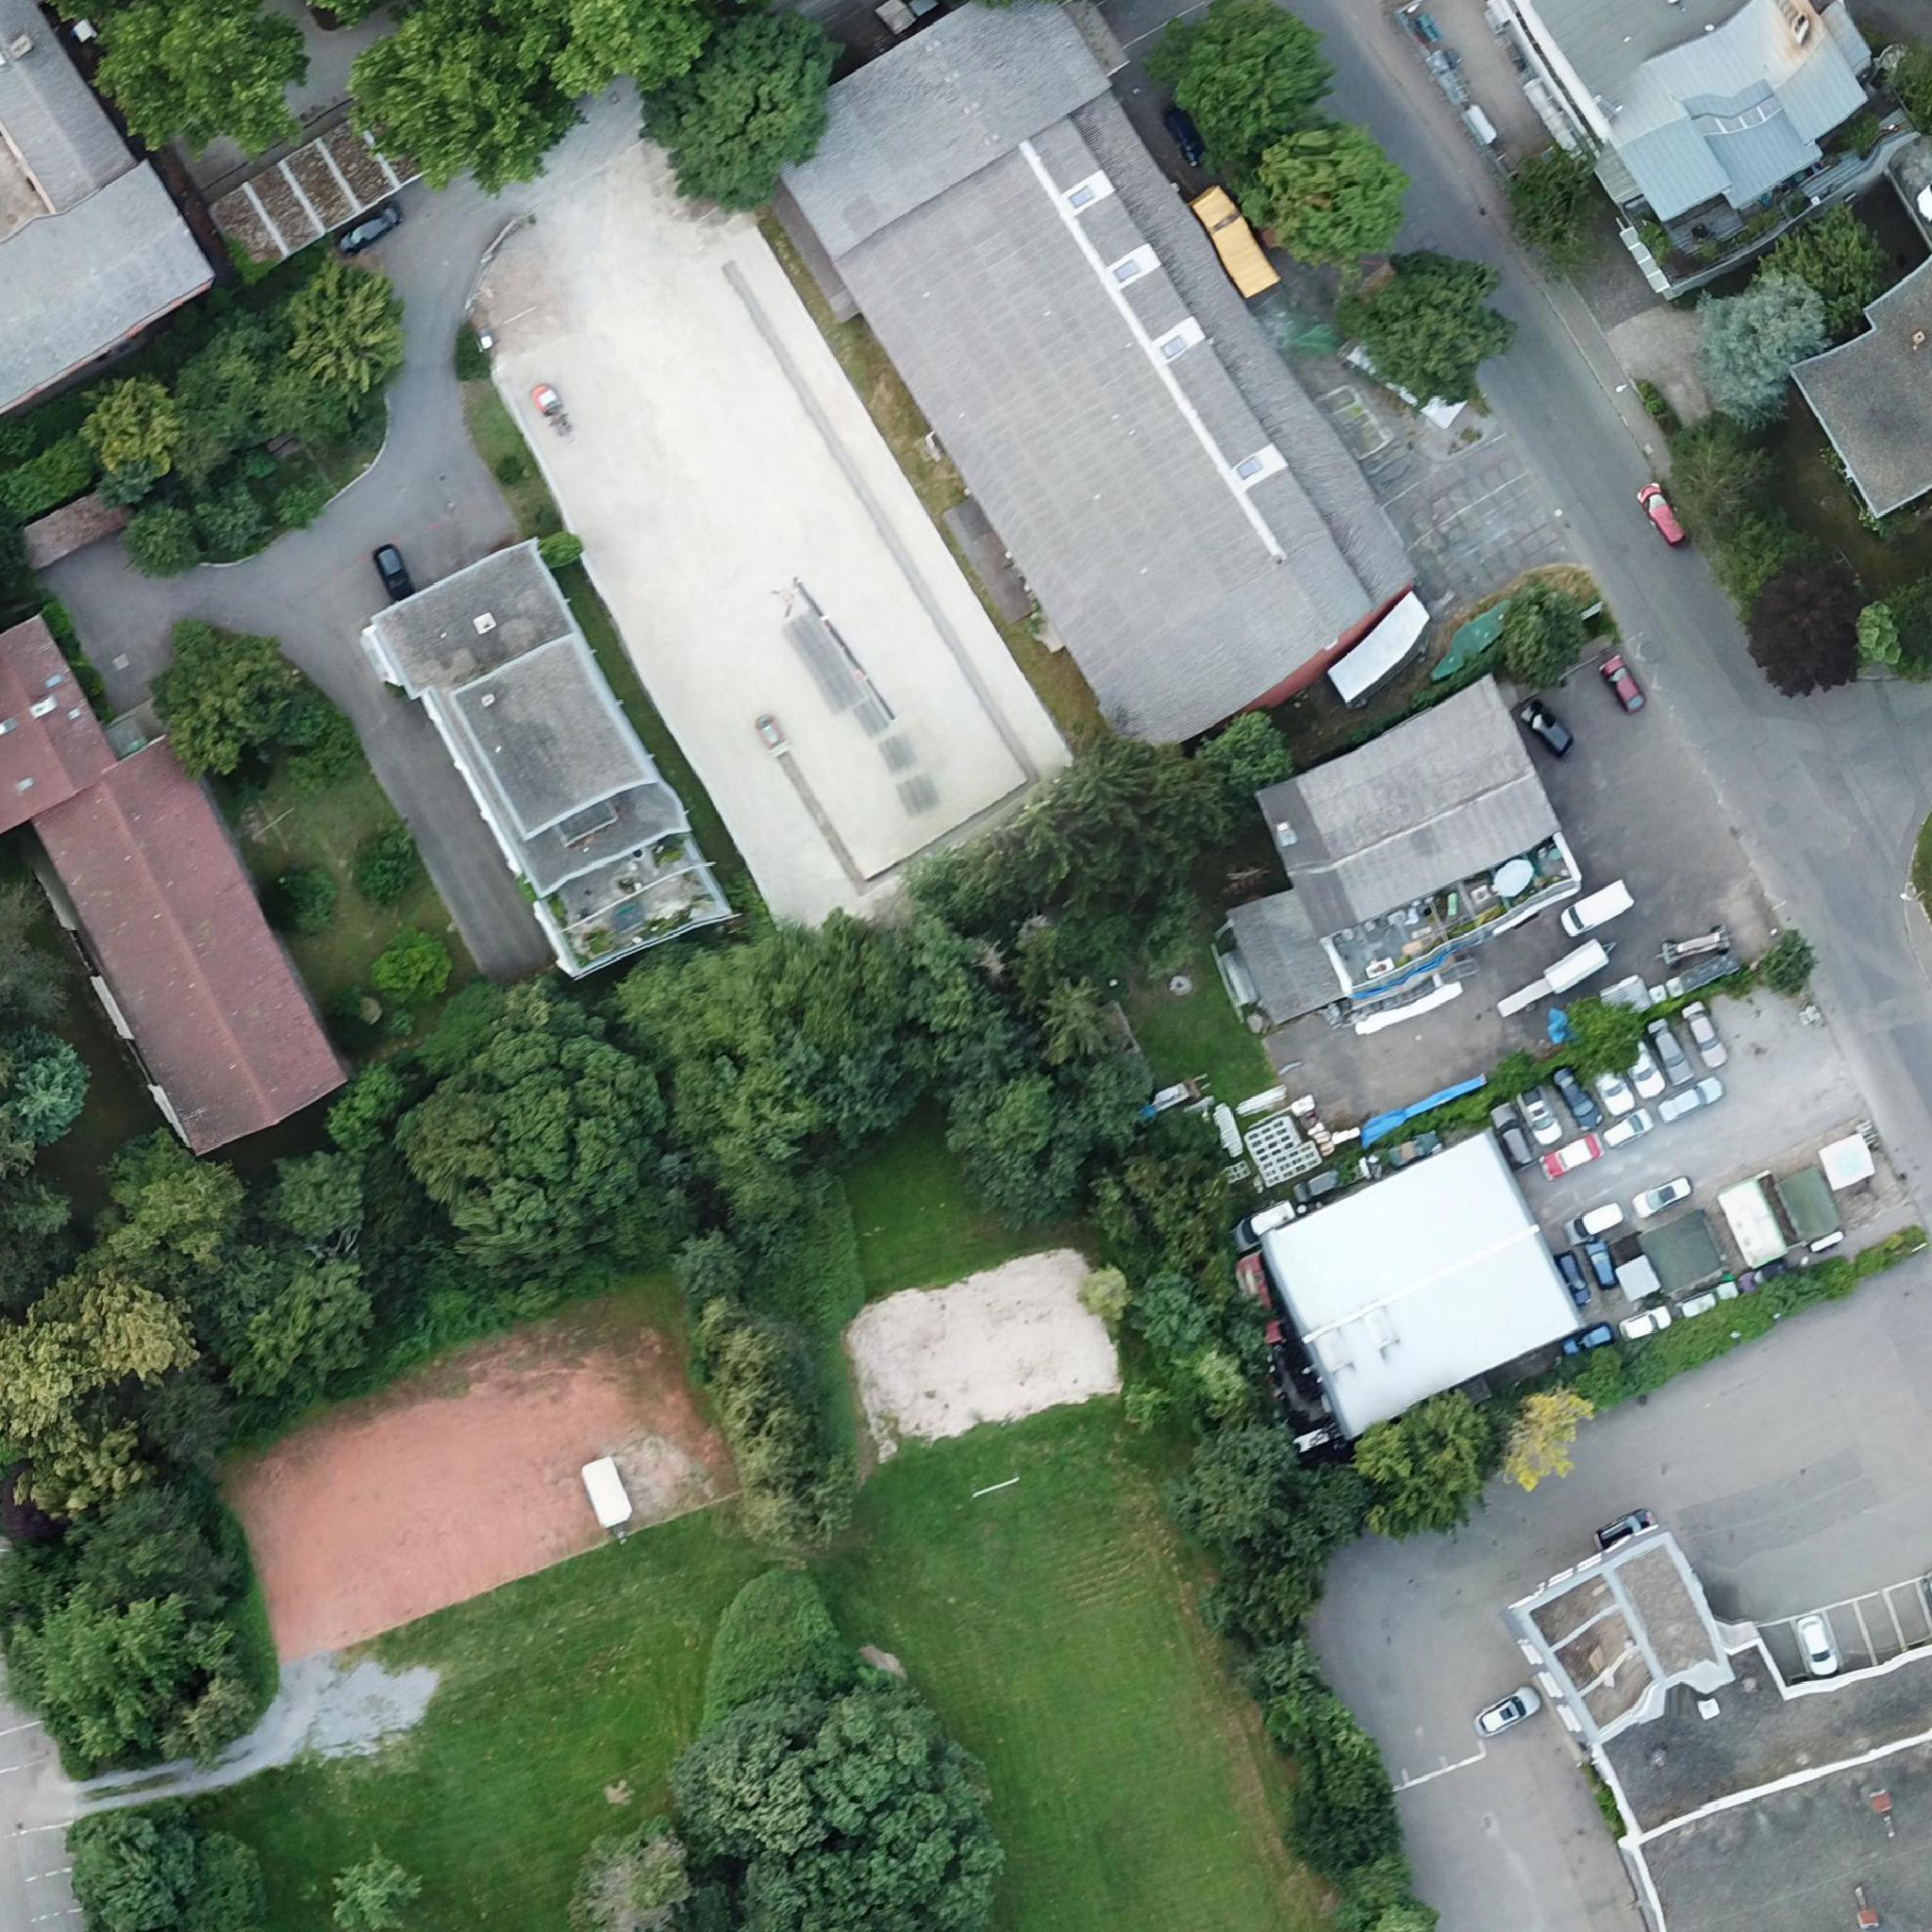
Biome: Western European broadleaf forests